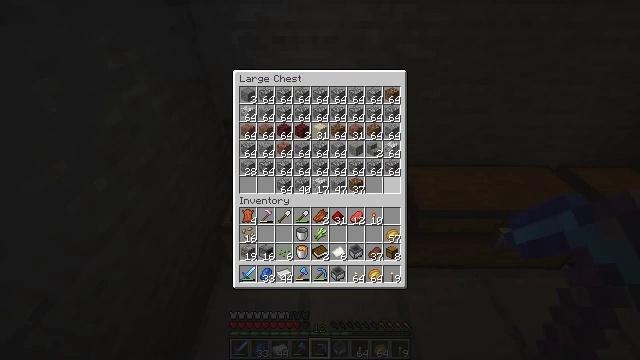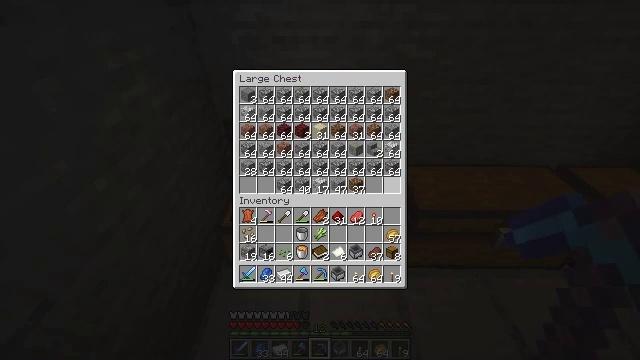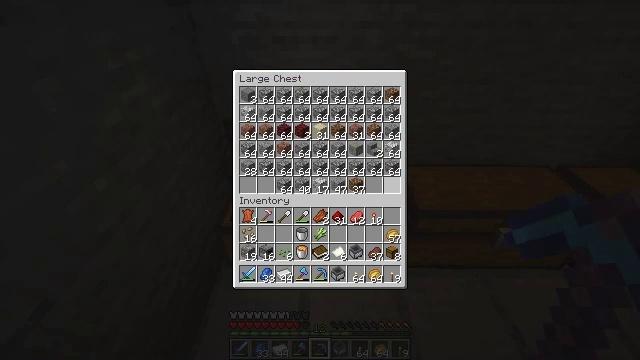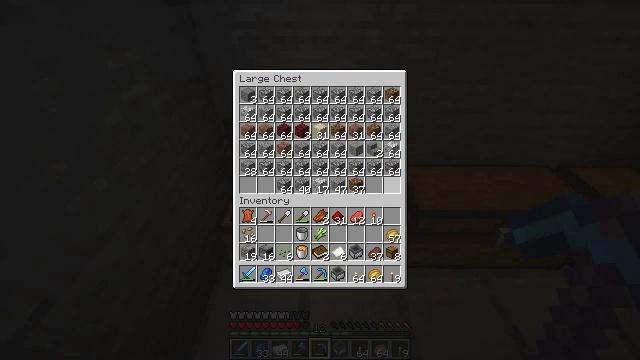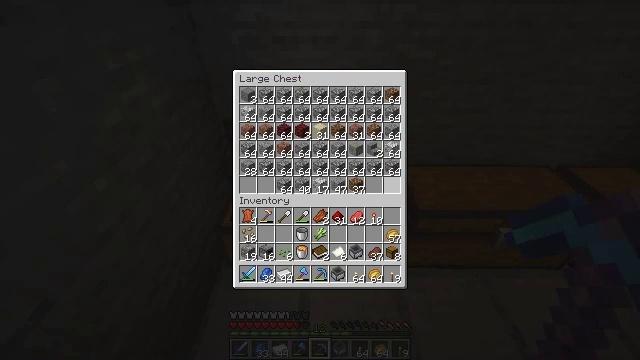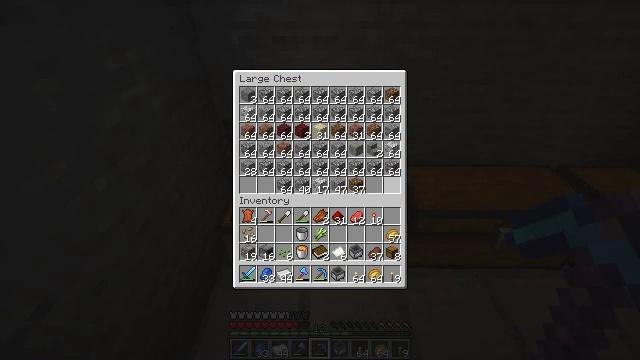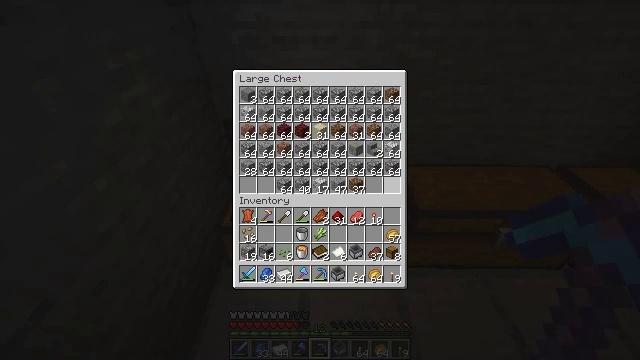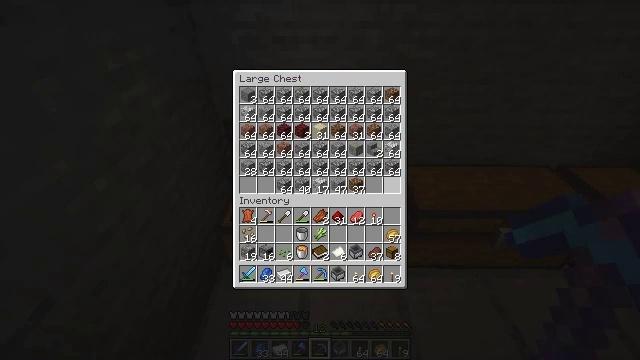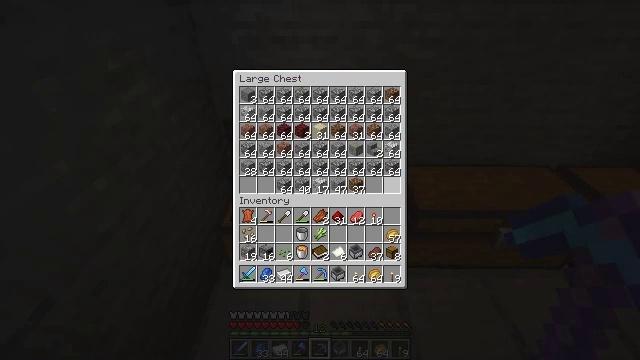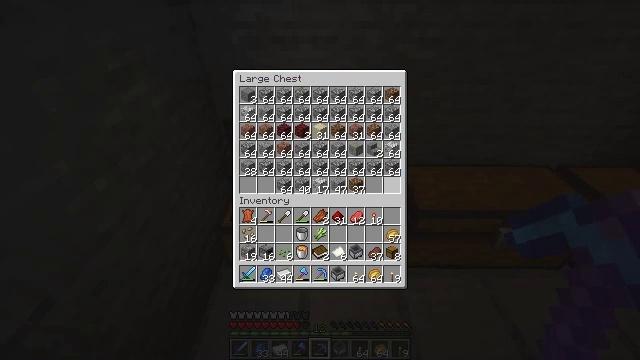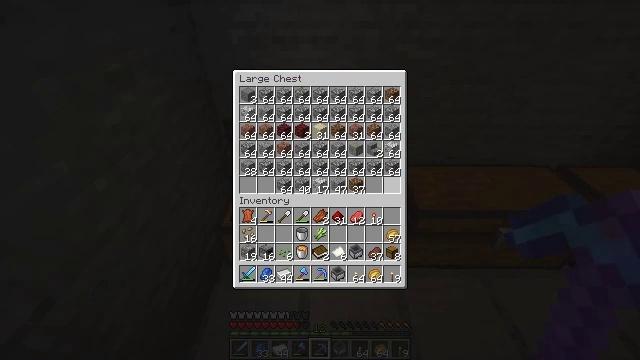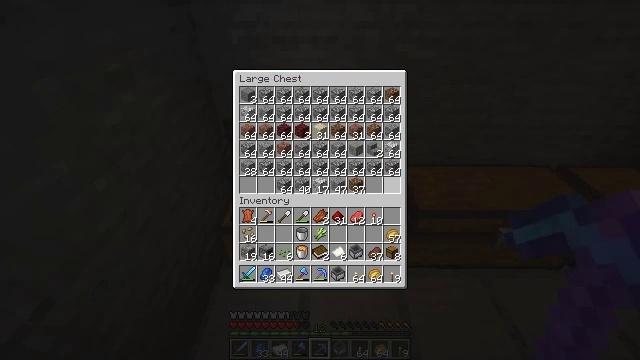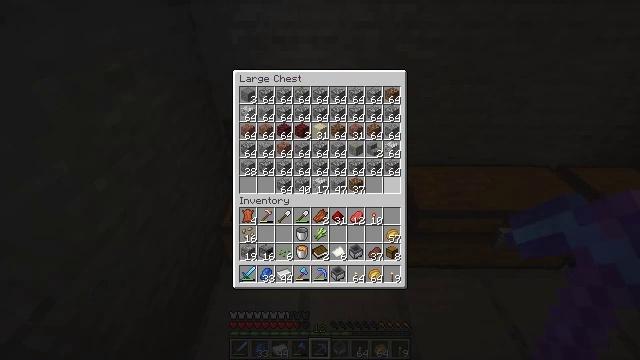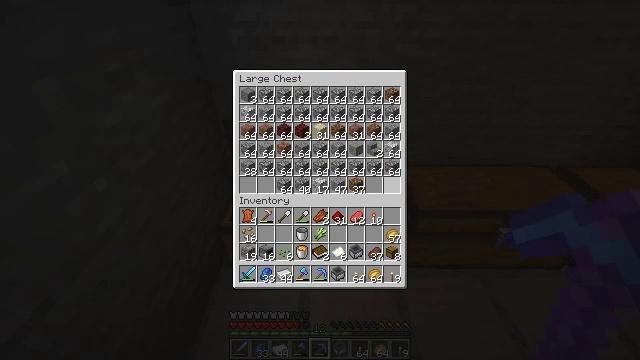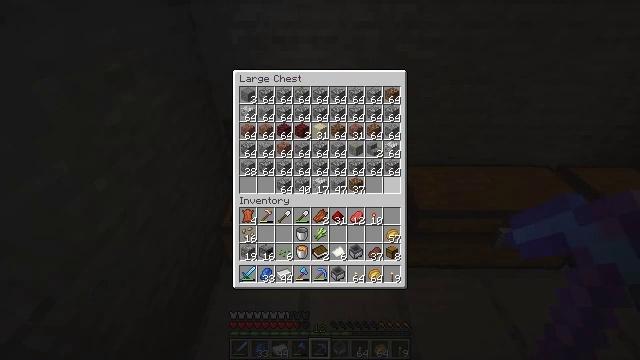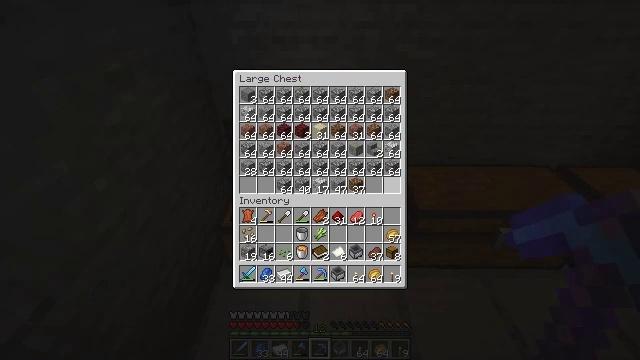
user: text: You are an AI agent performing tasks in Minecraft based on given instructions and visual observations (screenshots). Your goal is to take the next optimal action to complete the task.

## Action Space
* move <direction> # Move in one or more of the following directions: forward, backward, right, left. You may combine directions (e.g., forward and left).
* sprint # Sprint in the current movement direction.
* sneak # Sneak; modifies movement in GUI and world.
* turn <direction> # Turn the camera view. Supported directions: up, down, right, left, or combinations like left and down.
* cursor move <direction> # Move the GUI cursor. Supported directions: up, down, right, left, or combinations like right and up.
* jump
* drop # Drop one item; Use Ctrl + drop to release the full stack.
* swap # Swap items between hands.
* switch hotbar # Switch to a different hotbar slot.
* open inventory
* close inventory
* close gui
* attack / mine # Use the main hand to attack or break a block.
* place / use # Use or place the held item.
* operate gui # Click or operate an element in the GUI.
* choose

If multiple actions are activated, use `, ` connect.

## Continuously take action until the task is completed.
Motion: motion action
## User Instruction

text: Remove a diamond pickaxe from the inventory.
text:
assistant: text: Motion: no_op
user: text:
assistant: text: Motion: no_op
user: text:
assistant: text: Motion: no_op
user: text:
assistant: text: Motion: no_op
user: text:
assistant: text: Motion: no_op
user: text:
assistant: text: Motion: no_op
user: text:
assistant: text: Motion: no_op
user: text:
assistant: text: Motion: no_op
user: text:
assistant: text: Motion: no_op
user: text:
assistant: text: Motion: no_op
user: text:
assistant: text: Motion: no_op
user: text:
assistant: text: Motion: no_op
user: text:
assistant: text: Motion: no_op
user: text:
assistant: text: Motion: no_op
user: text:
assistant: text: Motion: no_op
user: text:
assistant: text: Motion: no_op
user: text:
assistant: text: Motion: no_op
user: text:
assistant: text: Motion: no_op
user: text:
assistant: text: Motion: no_op
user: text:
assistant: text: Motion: no_op
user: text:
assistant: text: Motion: no_op
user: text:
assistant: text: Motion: no_op
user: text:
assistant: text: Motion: no_op
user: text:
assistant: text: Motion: no_op
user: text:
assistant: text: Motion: no_op
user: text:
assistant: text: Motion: no_op
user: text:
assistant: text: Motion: no_op
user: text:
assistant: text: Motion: no_op
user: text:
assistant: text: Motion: no_op
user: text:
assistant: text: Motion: no_op